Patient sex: M
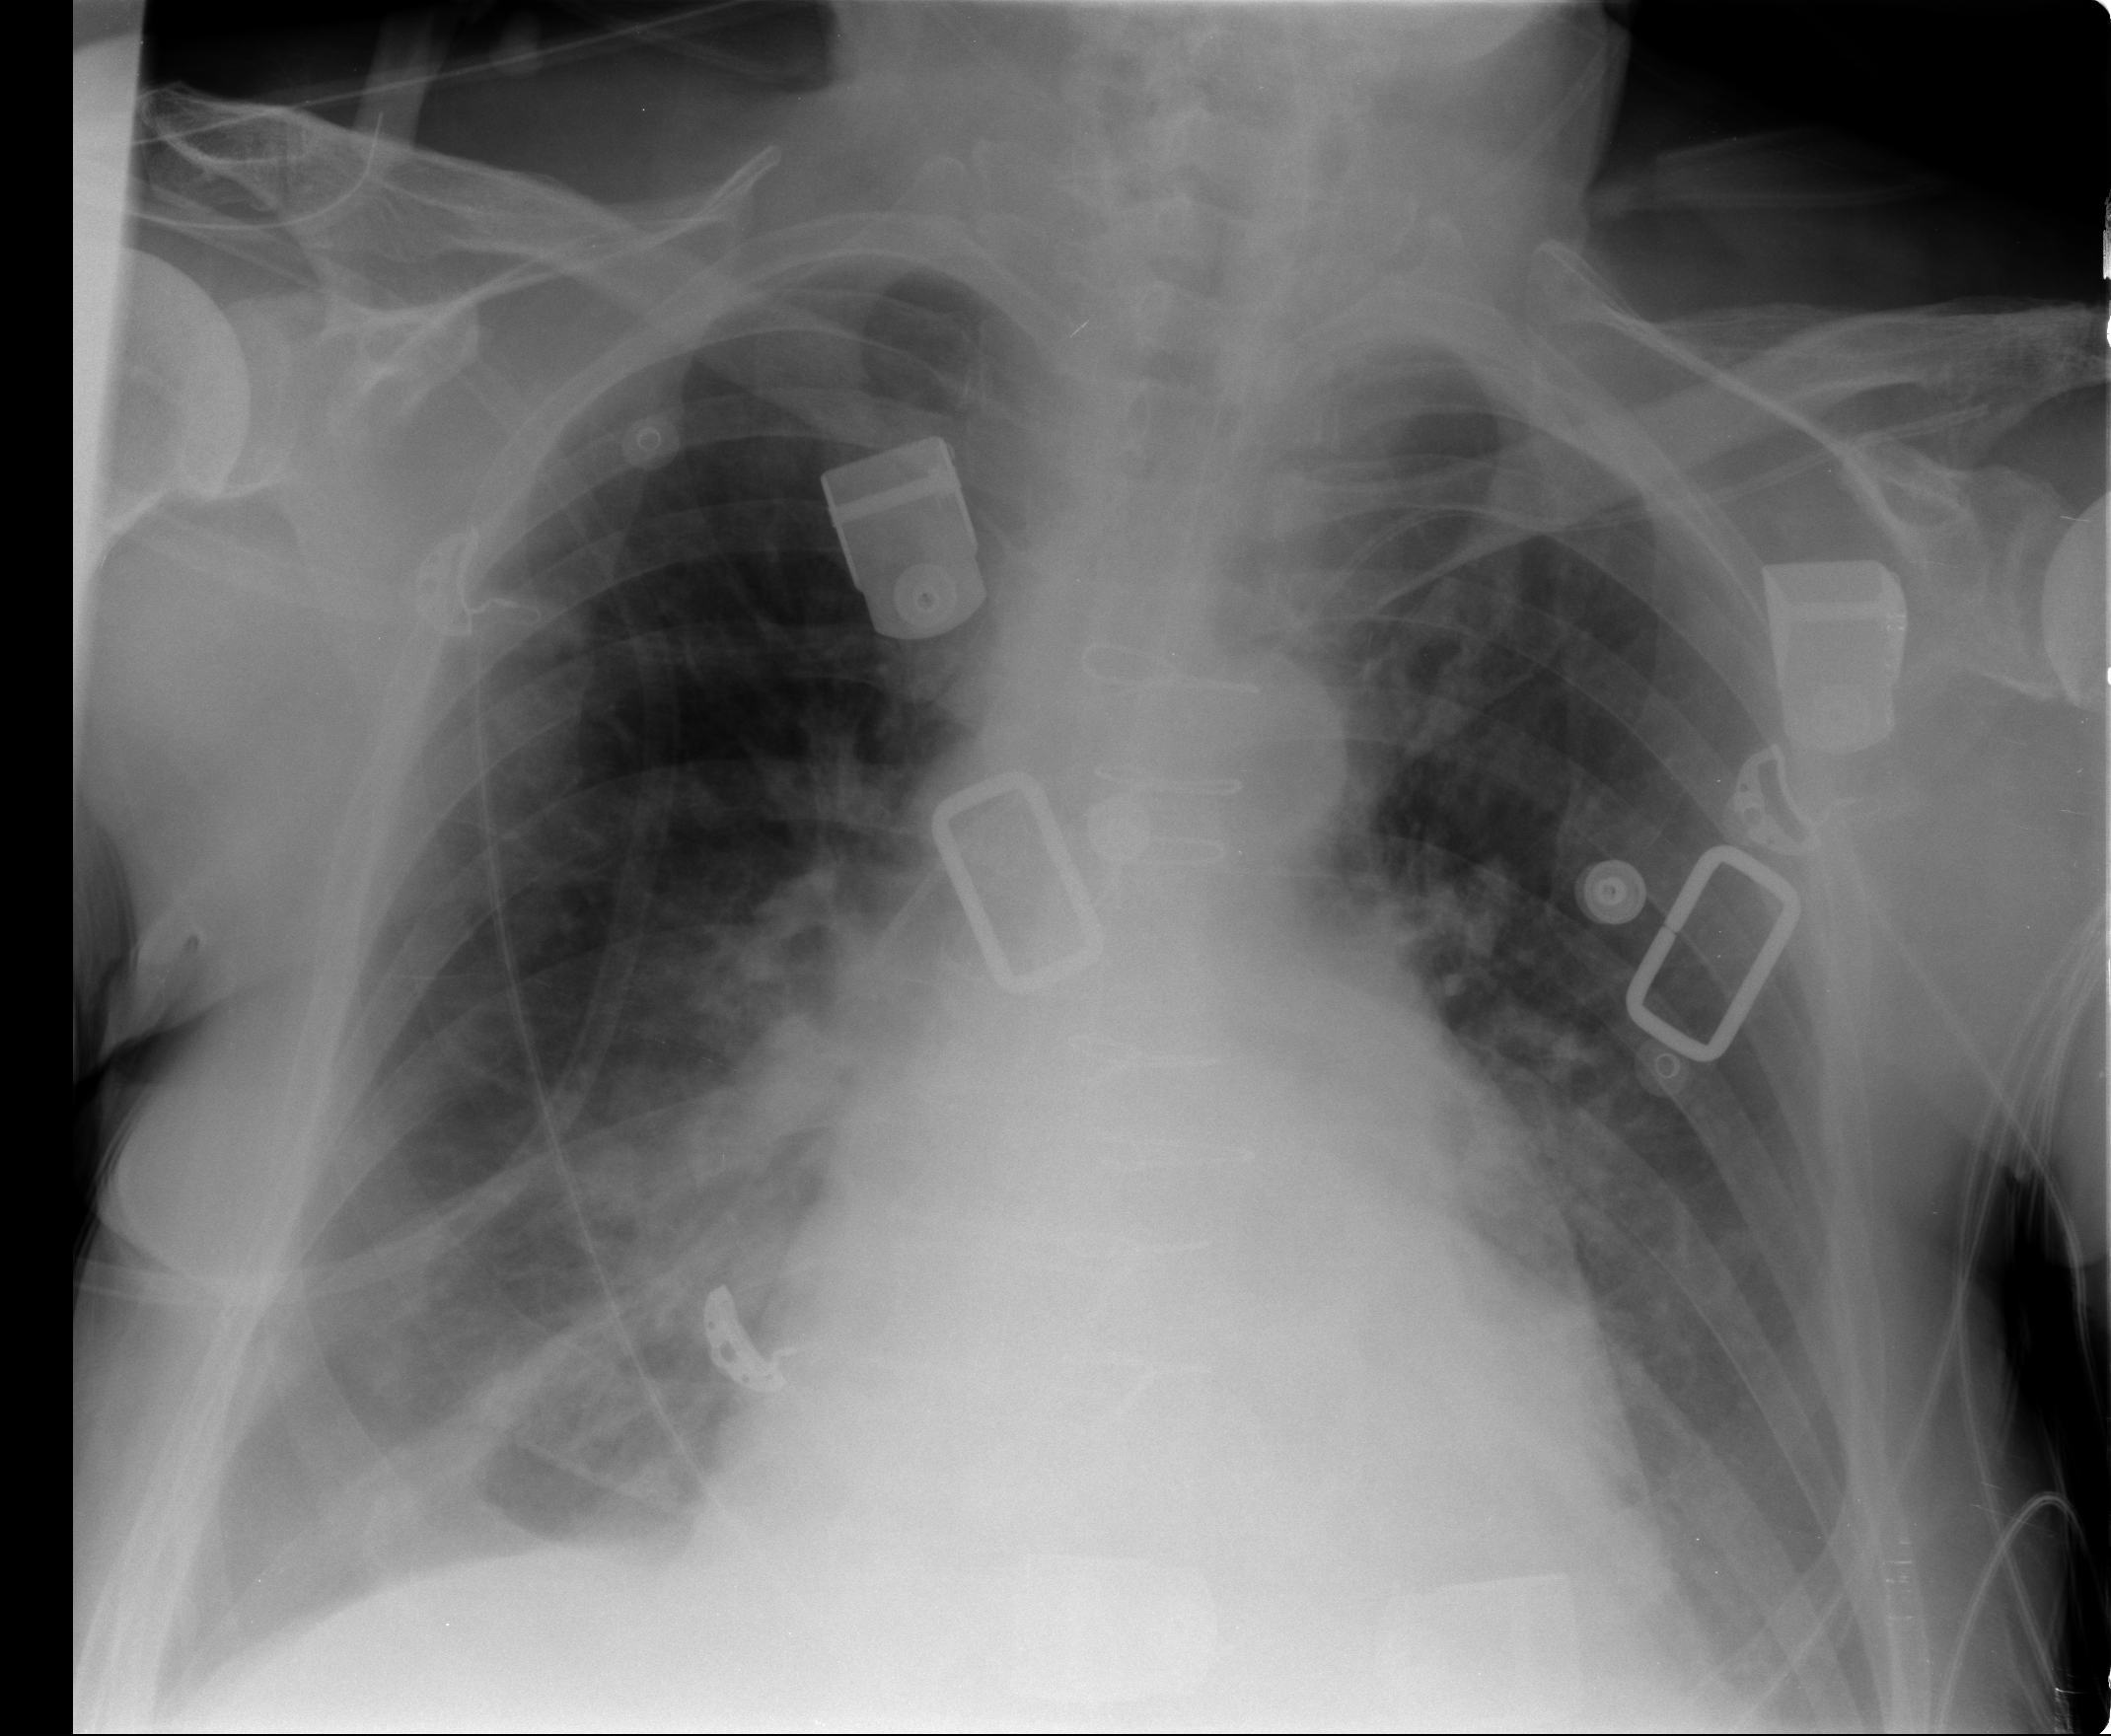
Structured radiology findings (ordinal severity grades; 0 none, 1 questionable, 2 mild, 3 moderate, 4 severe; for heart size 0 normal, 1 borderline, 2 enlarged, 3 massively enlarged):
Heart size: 2
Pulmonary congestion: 2
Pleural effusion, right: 2
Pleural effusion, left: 2
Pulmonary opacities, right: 0
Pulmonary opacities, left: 0
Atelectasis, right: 2
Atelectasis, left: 2